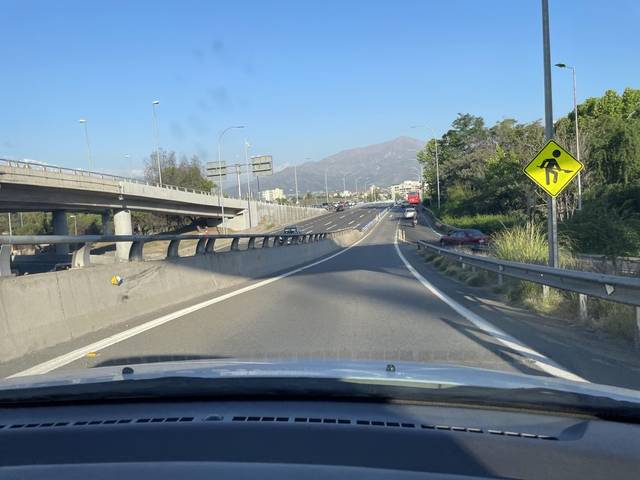
Region: Chile
Coordinates: -33.39, -70.601